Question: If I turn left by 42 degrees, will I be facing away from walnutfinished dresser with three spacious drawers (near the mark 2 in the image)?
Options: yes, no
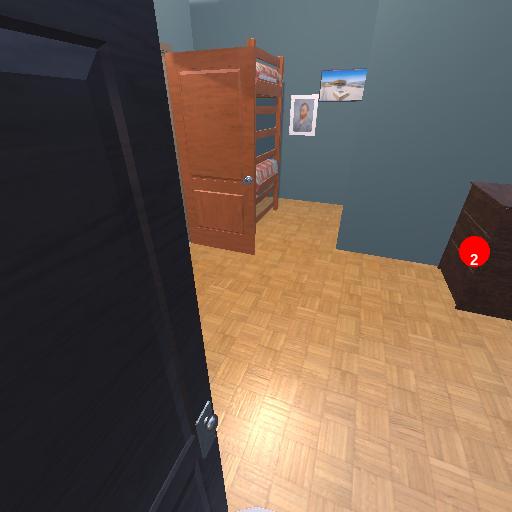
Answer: yes